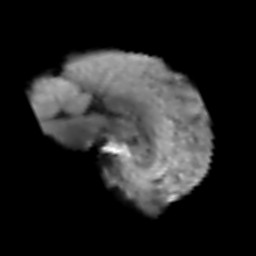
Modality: T2w
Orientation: sagittal
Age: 63
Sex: male
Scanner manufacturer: siemens
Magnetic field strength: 3 T
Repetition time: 3.2 s
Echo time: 0.081 s